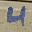
Label: 4